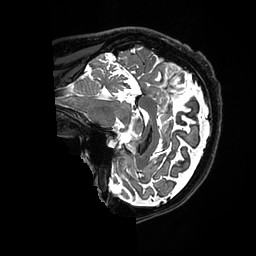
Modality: T2w
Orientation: sagittal
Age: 49
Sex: male
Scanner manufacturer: ge
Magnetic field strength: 3 T
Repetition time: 3.202 s
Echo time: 0.05892 s